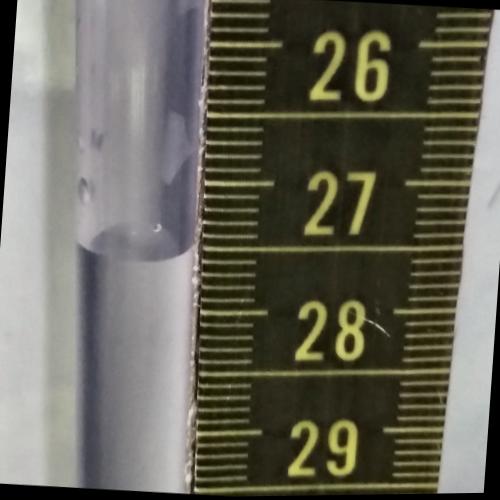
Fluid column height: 27.5 cm